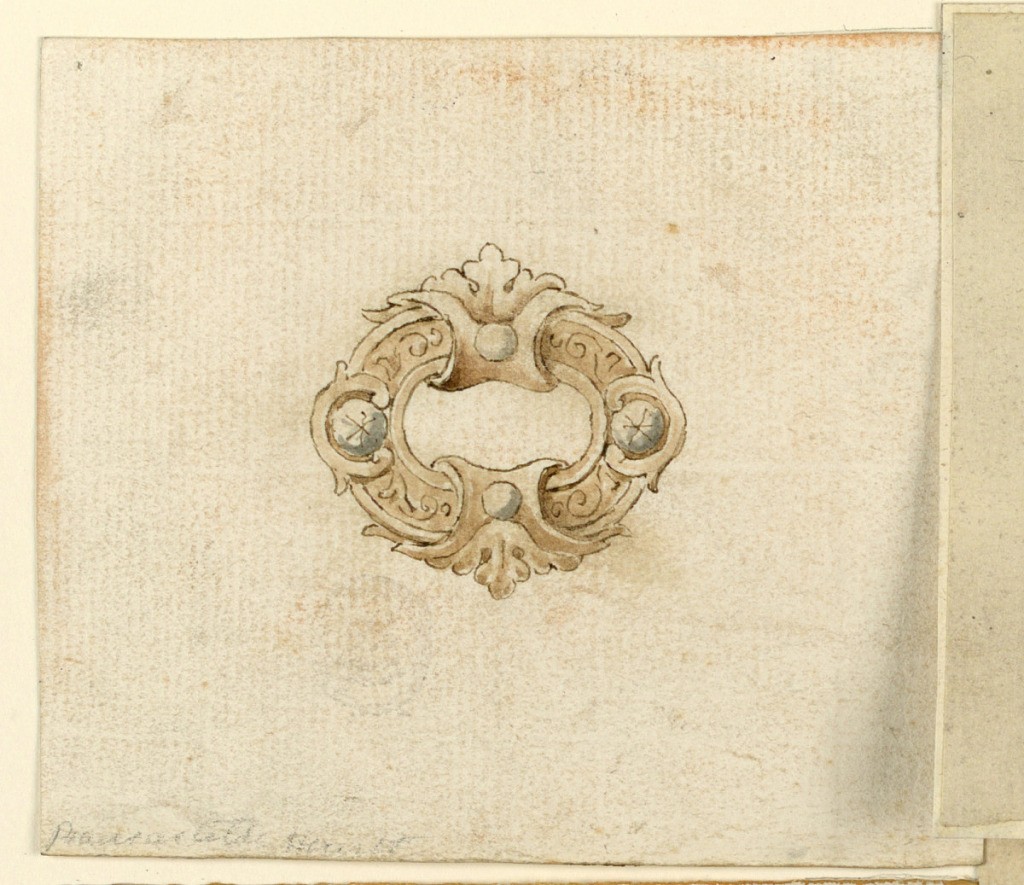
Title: Design for brooch with diamonds and pearls
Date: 16th century
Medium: Pen and ink, brush and sepia on paper
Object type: Drawing
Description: In oval escutcheon with two pearls and four brilliants upon a frame. Space at the center.